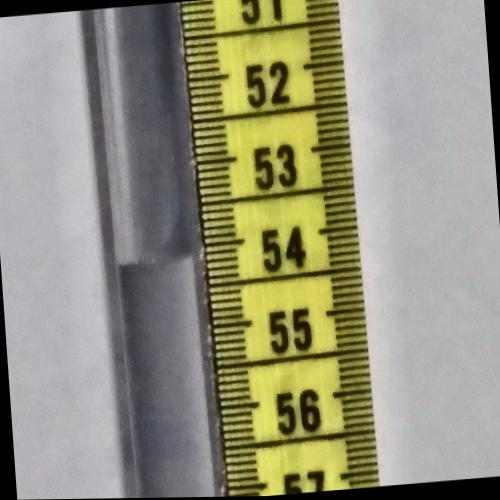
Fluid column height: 54.1 cm